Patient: sex F, age 49
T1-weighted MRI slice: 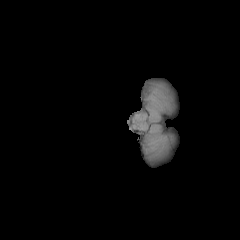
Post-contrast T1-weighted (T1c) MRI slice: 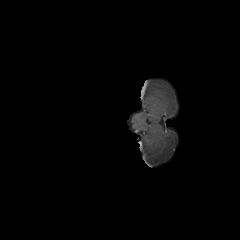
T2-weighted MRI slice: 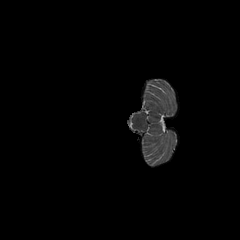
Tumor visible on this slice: no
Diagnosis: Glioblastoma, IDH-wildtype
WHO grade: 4